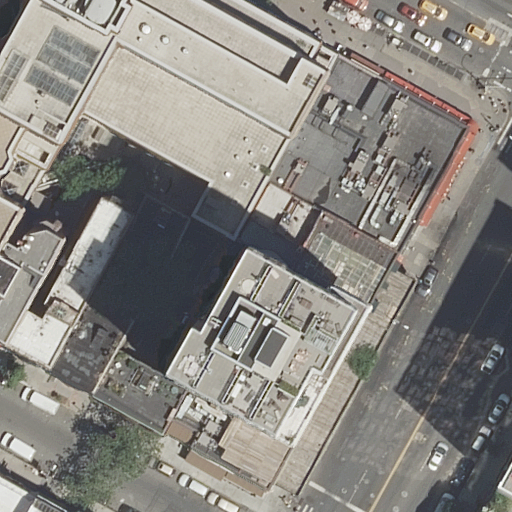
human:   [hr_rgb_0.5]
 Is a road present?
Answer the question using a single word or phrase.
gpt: yes

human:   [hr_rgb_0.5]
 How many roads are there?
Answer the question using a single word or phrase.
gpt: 3

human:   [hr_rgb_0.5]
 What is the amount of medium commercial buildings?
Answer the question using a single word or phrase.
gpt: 0

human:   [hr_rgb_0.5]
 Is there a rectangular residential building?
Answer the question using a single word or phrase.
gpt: yes

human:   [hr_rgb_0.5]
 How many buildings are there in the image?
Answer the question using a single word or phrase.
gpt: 16

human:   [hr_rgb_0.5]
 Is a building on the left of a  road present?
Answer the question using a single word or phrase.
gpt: yes

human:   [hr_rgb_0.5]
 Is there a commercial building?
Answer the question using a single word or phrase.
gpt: no

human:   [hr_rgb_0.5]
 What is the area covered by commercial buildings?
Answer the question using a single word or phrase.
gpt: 0m2

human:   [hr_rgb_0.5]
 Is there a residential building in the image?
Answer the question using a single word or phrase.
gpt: yes

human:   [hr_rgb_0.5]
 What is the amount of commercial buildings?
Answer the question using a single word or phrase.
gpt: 0

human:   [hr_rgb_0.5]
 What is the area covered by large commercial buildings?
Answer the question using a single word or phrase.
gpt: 0m2

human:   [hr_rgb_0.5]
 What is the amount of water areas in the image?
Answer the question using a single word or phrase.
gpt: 0

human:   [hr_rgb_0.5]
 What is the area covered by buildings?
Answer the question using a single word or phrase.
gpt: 6452m2

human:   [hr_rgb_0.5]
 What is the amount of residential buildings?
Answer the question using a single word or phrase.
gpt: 15

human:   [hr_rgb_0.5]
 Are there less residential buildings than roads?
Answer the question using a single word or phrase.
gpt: no

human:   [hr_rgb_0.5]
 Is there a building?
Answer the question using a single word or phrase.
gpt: yes

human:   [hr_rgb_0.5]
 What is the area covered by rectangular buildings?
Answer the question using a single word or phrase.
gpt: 2195m2

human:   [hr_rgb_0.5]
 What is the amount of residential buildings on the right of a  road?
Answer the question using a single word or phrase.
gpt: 8

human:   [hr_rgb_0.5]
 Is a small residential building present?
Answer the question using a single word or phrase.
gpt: yes

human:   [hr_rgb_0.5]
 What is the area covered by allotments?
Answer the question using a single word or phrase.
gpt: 0m2

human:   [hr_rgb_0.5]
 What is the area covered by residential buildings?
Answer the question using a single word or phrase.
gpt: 5763m2

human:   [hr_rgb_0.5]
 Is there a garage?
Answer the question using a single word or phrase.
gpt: no

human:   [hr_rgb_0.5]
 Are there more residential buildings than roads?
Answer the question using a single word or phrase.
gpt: yes

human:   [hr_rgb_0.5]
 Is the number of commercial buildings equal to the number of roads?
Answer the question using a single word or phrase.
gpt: no

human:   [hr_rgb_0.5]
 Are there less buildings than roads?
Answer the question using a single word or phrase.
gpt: no

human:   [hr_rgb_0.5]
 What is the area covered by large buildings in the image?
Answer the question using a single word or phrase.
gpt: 3917m2

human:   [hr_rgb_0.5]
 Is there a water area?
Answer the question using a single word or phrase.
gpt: no

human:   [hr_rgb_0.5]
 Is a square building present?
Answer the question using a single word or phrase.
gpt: no

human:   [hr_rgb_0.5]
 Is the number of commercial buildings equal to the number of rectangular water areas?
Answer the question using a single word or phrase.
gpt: yes

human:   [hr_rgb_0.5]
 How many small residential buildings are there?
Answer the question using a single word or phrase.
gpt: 4

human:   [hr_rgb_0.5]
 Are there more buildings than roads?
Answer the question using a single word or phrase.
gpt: yes

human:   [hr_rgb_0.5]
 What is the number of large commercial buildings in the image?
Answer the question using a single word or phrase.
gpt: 0

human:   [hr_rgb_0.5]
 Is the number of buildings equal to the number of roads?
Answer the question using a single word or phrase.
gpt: no

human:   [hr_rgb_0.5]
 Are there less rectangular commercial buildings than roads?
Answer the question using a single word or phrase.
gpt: yes

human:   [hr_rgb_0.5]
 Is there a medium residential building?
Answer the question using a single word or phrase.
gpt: yes

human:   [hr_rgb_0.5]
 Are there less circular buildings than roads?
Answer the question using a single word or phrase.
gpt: yes

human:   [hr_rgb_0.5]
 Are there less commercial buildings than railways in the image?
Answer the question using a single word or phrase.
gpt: no

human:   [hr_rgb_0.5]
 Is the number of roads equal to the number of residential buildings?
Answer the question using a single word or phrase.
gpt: no

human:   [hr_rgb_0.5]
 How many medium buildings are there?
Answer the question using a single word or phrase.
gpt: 9

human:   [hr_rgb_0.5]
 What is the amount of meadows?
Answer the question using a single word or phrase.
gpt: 0

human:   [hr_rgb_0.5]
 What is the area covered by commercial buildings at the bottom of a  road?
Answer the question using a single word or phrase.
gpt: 0m2

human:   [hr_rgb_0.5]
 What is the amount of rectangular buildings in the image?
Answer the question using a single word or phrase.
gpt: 11

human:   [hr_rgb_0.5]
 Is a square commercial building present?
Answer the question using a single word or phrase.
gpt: no

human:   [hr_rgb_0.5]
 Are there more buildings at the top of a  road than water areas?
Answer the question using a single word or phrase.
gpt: yes

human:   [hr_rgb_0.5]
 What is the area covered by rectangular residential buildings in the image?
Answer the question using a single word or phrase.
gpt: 1506m2

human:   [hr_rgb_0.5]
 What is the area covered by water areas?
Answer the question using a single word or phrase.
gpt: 0m2

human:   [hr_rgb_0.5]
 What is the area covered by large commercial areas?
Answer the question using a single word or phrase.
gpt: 0m2

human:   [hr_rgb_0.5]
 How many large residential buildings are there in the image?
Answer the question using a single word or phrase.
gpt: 2

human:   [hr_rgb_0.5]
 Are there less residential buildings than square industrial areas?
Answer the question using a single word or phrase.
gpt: no

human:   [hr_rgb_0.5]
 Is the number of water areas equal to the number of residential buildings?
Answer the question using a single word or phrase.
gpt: no

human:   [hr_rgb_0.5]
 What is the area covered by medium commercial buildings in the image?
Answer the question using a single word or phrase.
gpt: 0m2

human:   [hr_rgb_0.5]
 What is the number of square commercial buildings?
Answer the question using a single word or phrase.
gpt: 0

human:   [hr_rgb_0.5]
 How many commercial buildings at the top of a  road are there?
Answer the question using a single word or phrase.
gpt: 0

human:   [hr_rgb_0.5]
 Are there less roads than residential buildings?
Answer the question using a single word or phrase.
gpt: yes

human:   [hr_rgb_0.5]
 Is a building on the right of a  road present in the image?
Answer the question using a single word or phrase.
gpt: yes

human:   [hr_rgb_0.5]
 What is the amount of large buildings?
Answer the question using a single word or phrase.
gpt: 3

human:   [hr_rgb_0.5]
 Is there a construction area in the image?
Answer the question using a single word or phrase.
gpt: no

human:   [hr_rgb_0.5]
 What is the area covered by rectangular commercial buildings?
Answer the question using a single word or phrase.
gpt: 0m2

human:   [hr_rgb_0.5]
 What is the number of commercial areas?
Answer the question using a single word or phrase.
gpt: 0

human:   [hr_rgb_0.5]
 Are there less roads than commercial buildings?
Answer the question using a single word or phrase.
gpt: no

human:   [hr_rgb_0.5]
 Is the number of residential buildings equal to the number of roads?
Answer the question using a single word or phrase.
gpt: no

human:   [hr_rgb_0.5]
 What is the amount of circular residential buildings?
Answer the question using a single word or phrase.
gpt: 0

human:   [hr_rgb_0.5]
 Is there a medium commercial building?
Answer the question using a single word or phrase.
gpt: no

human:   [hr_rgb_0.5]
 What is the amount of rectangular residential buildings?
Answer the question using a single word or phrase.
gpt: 10